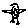
Label: bird